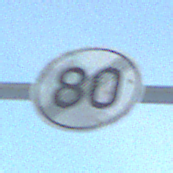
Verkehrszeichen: EndeGeschwindigkeit80
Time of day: SunriseSunset
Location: Outdoor (Nature)
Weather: Clear
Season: Winter
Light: Natural